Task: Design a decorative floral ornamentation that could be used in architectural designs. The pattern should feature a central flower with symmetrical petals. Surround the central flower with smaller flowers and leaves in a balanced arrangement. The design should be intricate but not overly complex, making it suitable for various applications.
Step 1290:
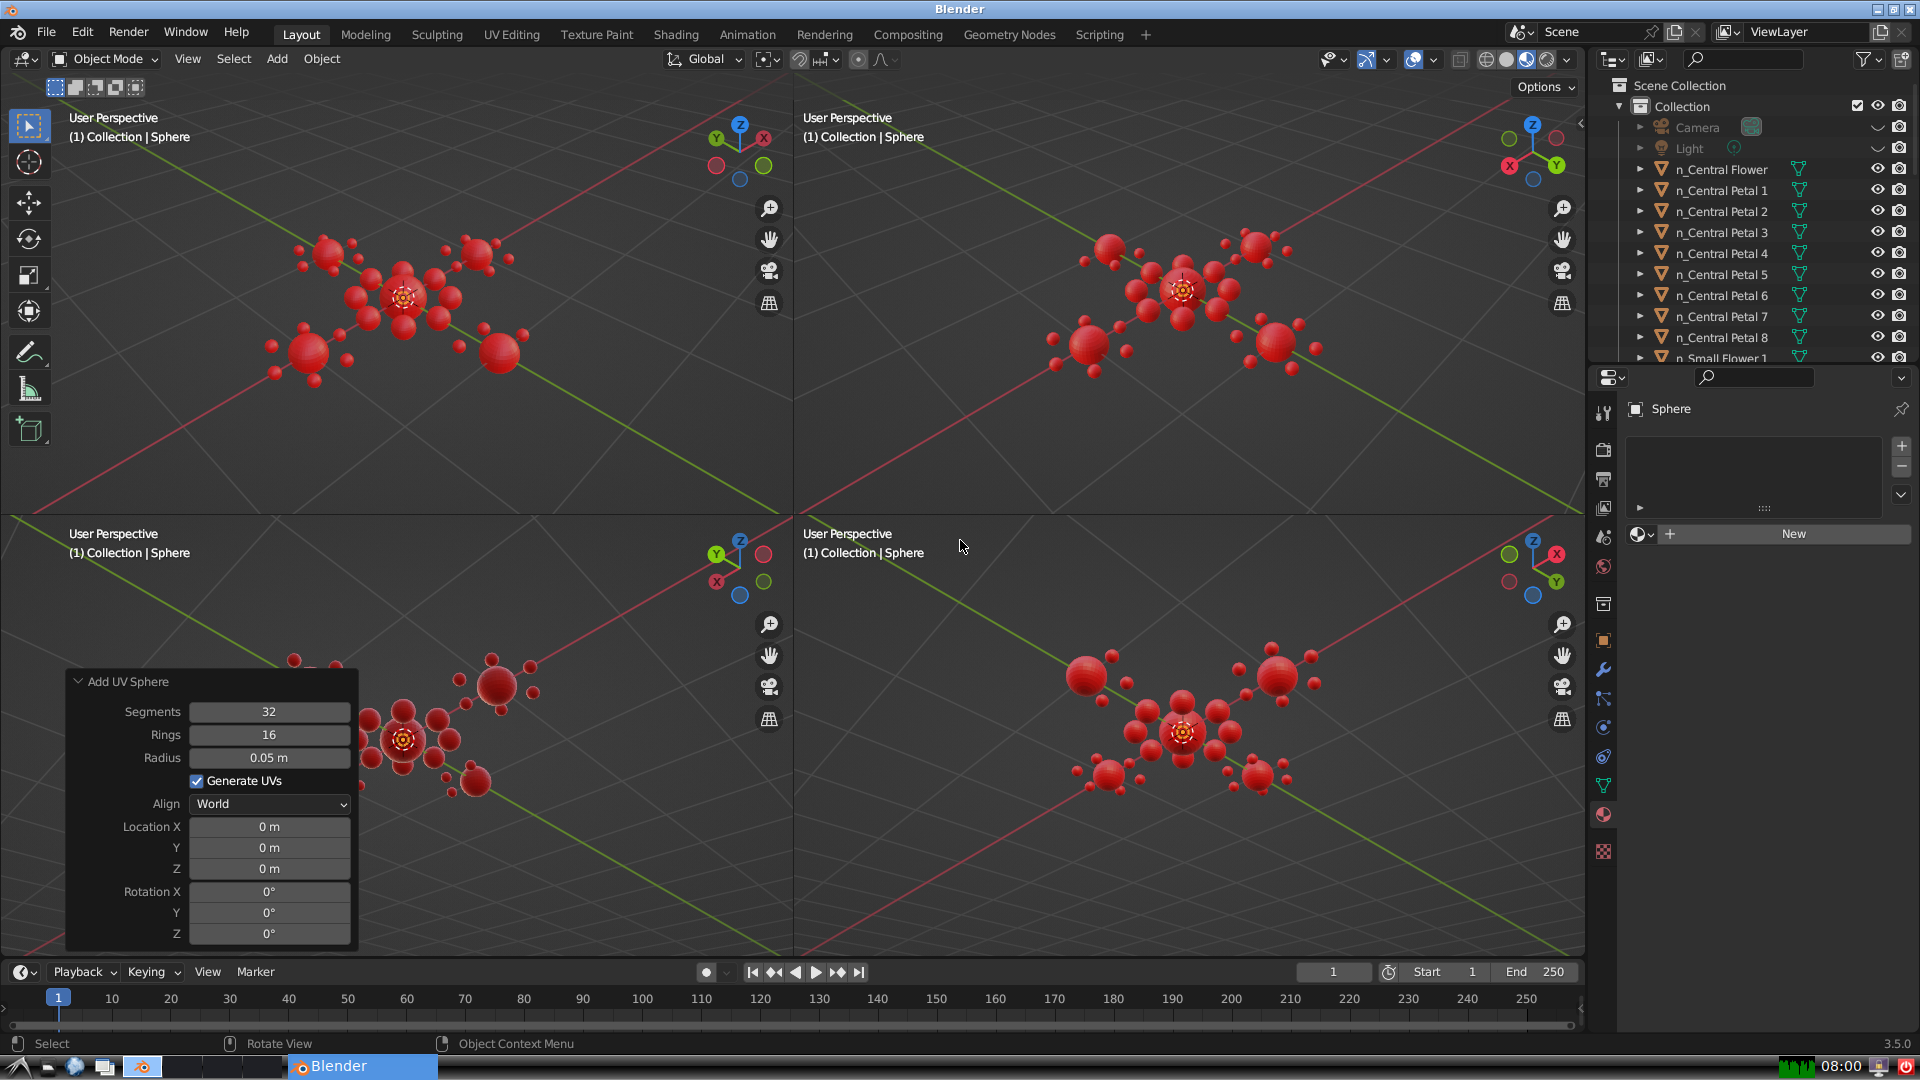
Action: {"key_press": ['Ctrl, Home']}